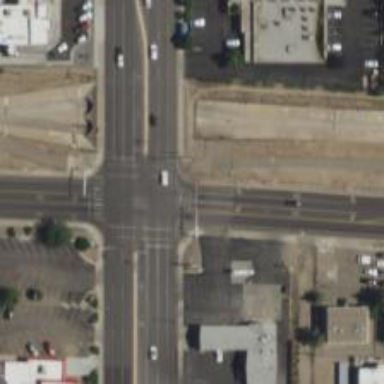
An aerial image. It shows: Uncontrolled road crossing.